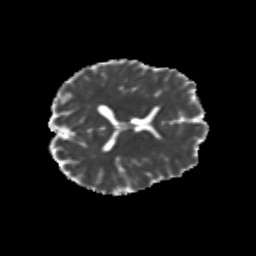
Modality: MD
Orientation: axial
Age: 23
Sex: male
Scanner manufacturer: siemens
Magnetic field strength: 3 T
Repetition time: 3.5 s
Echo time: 0.104 s